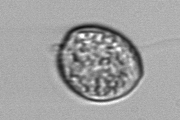
Label: Prorocentrum